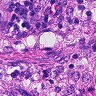
Metastatic tissue present: no